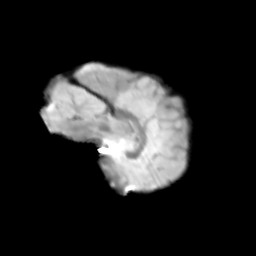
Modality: T2w
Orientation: sagittal
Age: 12
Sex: female
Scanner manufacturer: siemens
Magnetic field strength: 3 T
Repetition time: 3.8 s
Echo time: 0.07 s